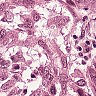
Metastatic tissue present: yes